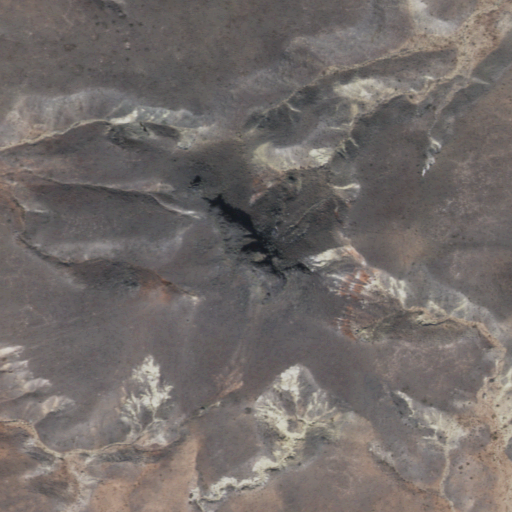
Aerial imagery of mountain in Arizona named Snake Butte containing shrub and grassland